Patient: sex M, age 46
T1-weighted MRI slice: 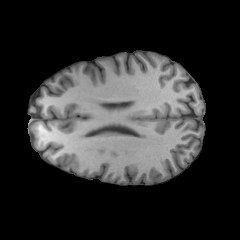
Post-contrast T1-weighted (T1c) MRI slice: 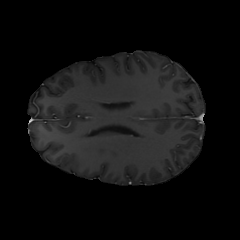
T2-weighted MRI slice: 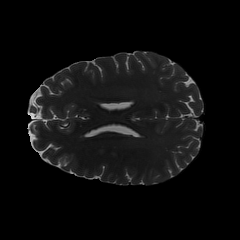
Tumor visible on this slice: no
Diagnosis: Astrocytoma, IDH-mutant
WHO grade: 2